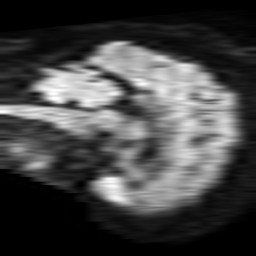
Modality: TRACE
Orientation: sagittal
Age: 53
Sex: female
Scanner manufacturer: philips
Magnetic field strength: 1.5 T
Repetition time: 3.013 s
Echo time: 0.06899 s